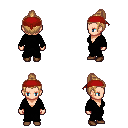
a pixel art fantasy rpg character, female body template, human, light skin, black robe, white pants, light blonde short topknot hairstyle, red bandana, brown shoes, four views (front, back, left, right), 2x2 character sprite sheet, small pixel art, hard edges, no anti-aliasing